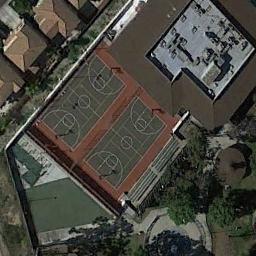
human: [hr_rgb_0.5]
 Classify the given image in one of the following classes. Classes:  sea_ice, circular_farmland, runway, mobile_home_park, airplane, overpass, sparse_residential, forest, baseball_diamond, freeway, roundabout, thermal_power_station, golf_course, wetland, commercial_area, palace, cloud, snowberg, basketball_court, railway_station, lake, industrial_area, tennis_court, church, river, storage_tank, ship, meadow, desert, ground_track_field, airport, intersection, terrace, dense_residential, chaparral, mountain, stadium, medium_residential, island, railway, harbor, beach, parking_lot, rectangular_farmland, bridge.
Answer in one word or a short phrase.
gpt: basketball_court